Question:
Hi guys, first thank you for reading and for your potential help.
I'm beginner in Standard SQL and i'm trying to do something but I'm stuck.
As you can see on the picture I have some products with the same item_group_id.
For these products , I want to take the FIRST declinaison value and give it to the other products having the same item_group_id in a new column.
to be more clear I will give the example for the products I encircled.
This is what I'm trying to get :
'''
sku Declinaison item_group_id NEW_COLUMN
195810 ...multi dimensional sophistique_10 P195800 ...multi dimensional sophistique_10
195820 ...multi dimensional sophistique_20 P195800 ...multi dimensional sophistique_10
'''
Thank you so much for your help
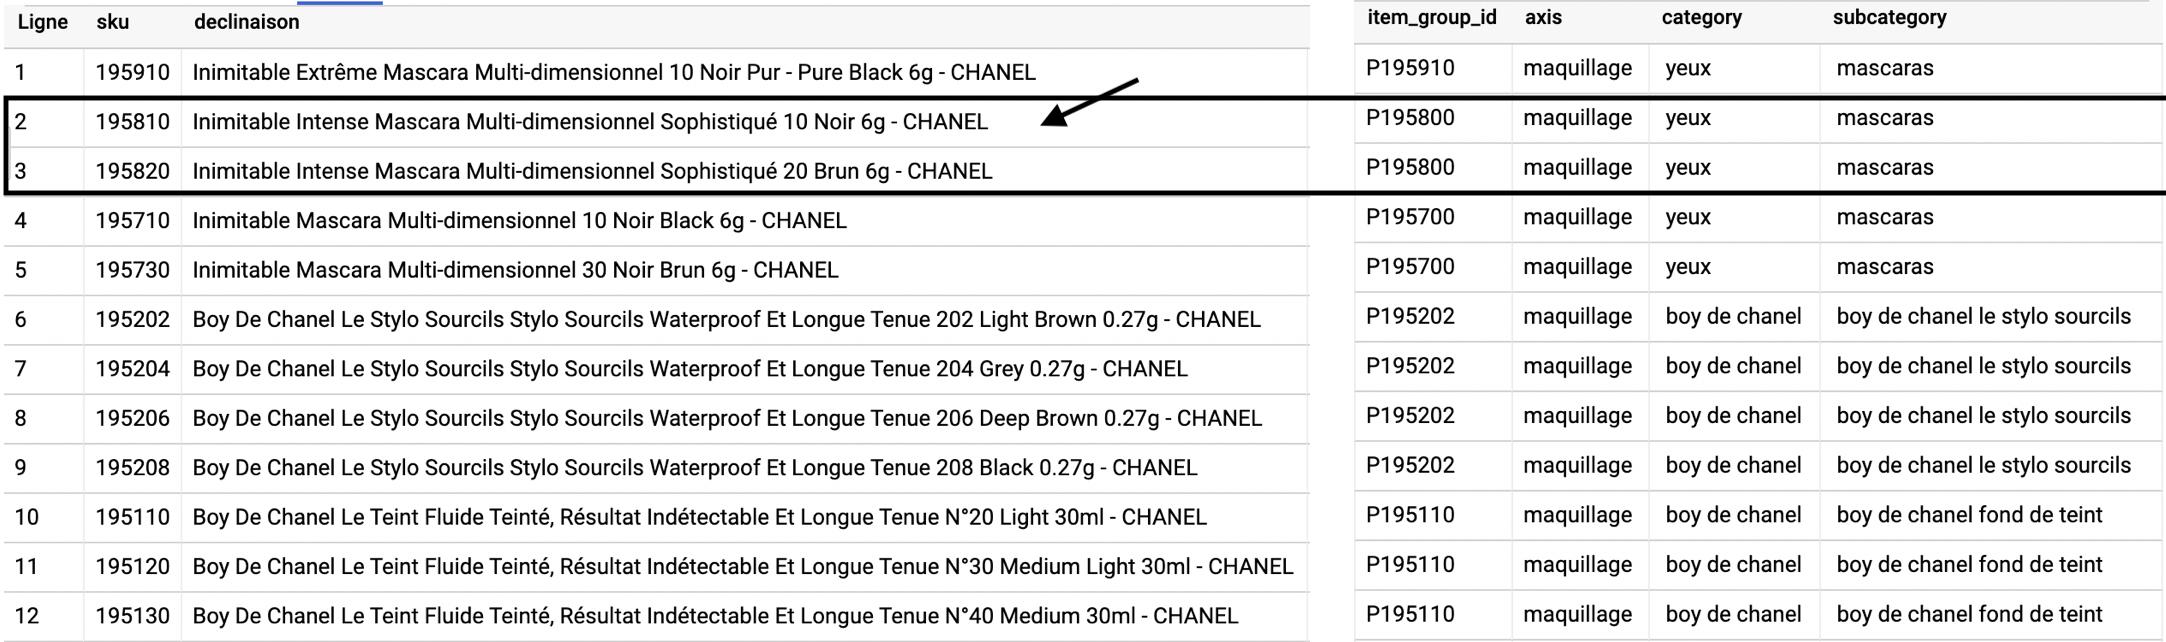
Answer: A way to achieve this could be using a 'JOIN' clause to reference the same table twice. However, this approach is <URL> as it computes many more rows than needed.
Using an <URL> is the recommended approach:
'''
SELECT
sku, declinaison, item_group_id,
FIRST_VALUE(declinaison) OVER (PARTITION BY item_group_id ORDER BY sku) AS NEW_COLUMN
FROM
TABLE_NAME
'''